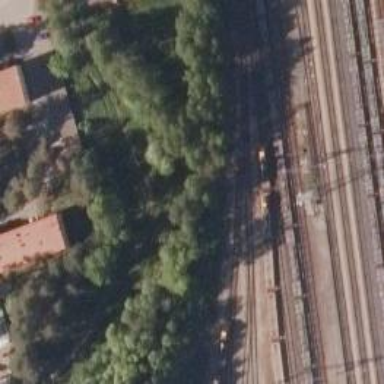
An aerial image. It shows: Rail spur service.